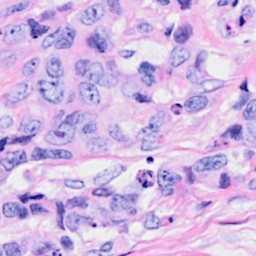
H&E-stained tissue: Breast